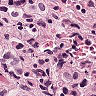
Metastatic tissue present: yes